Question: I have my css, it works on Chrome but on Firefox it doesn't let me type in it, if I remove the padding inside the input it works but it's not going to fit on the design. I'm using bootstrap, I don't know if it affects.
How can I solve it?
HTML
'''
<form action="" class="complete-profile__input-container">
<div class="form-group col-lg-4">
<label for="">Nombre:</label>
<input type="email" class="form-control" placeholder="Tu nombre">
</div>
</form>
'''
CSS:
'''
.complete-profile__input-container input {
padding: 18px 12px;
}
'''
Capture:

JS Bin (Thanks to Roko C):
<URL>
Regards!
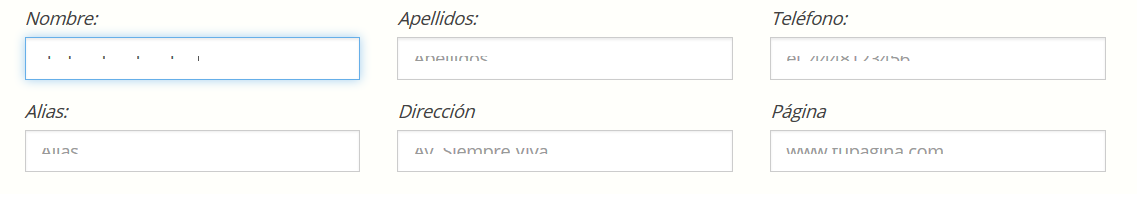
Answer: The Width and Height you provided should be greater than amount of padding for example summing top and bottom margin 18 + 18 = 36px so height should be greater than 36px, same goes for height
By applying this you will be able to type
'''
.complete-profile__input-container input {
padding: 18px 12px;
width:180px;
height:100px;
}
'''
'''
.complete-profile__input-container input {
padding: 18px 12px;
width:180px;
height:60px;
}
'''
'''
<!DOCTYPE html>
<html>
<head>
<script src="https://code.jquery.com/jquery.min.js"></script>
<link href="https://maxcdn.bootstrapcdn.com/bootstrap/3.3.4/css/bootstrap.min.css" rel="stylesheet" type="text/css" />
<script src="https://maxcdn.bootstrapcdn.com/bootstrap/3.3.4/js/bootstrap.min.js"></script>
<meta charset="utf-8">
<title>JS Bin</title>
</head>
<body>
<form action="" class="complete-profile__input-container">
<div class="form-group col-lg-4">
<label for="">Nombre: </label>
<input type="email" class="form-control" placeholder="Tu nombre">
</div>
</form>
</body>
</html>
'''